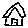
Label: house